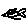
Label: fish